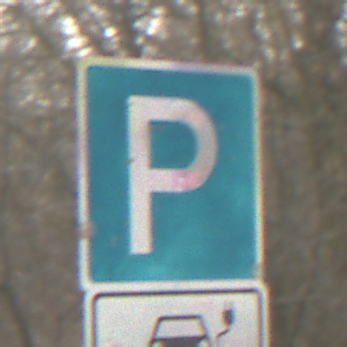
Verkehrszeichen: Parken
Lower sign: MehrspurigeFahrzeugeFrei11
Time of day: MorningAfternoon
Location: Outdoor (Nature)
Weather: PartlyCloudy
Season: Winter
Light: Natural